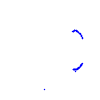
Particle: kaon